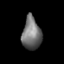
Tissue: lung
Cell type: Myeloid cells
Senescence score: 0.1931
Nuclear area (px): 600
Mean DAPI intensity: 114.095